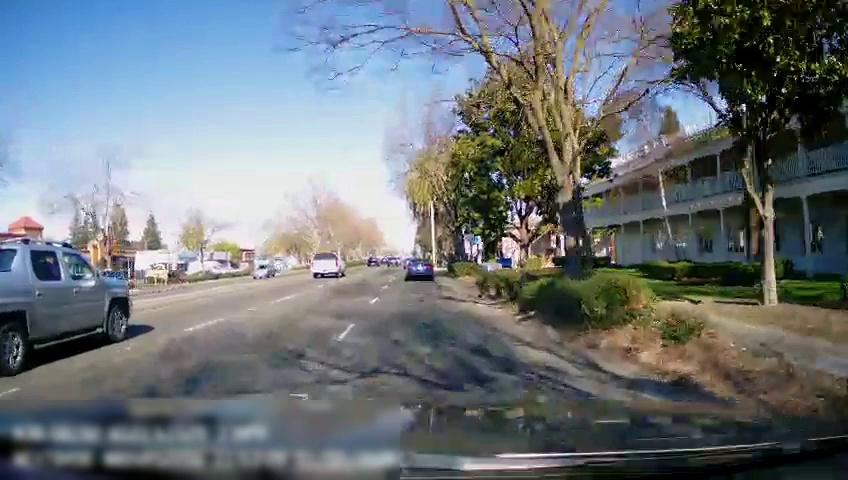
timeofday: Day
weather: Sunny
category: Drivable Space
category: Drivable Space
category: Vehicles | Truck
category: Vehicles | Car
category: Vehicles | Car
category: Vehicles | Truck
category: Vehicles | Car
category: Vehicles | SUV
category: Lanes | Alternate Lane
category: Lanes | Current Lane